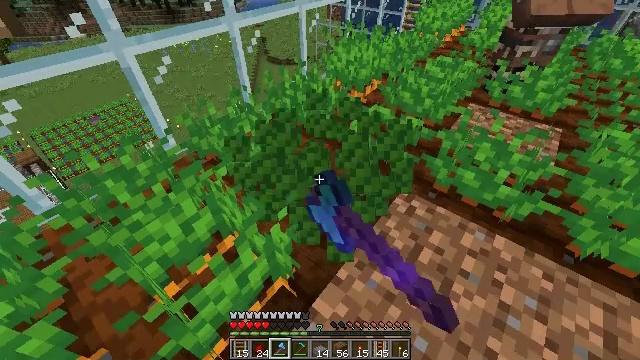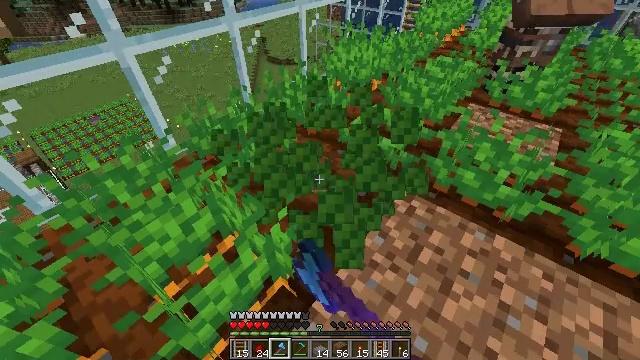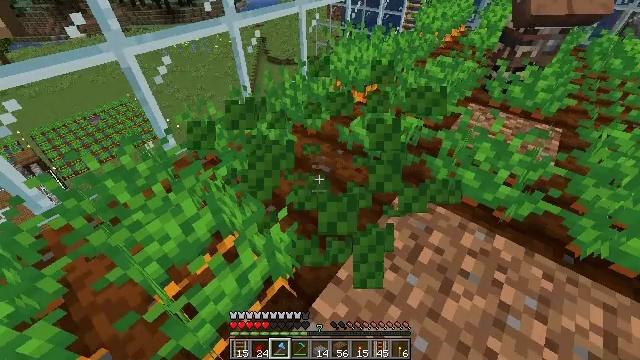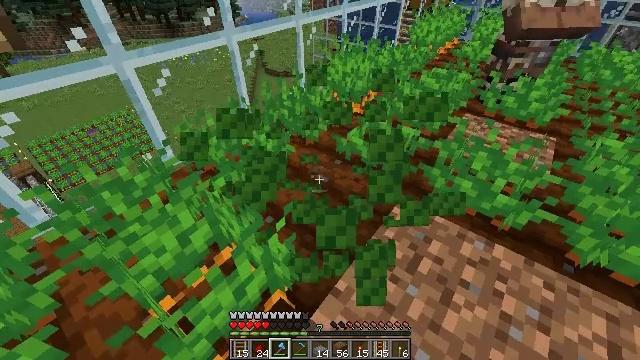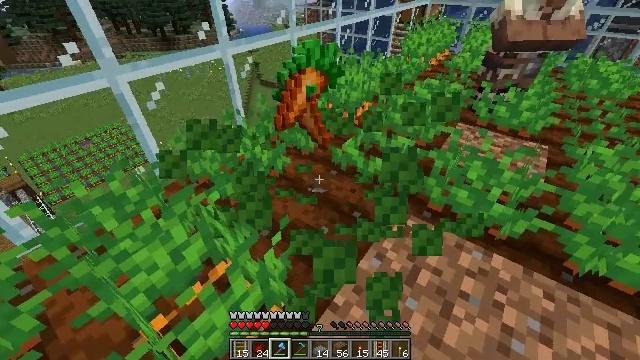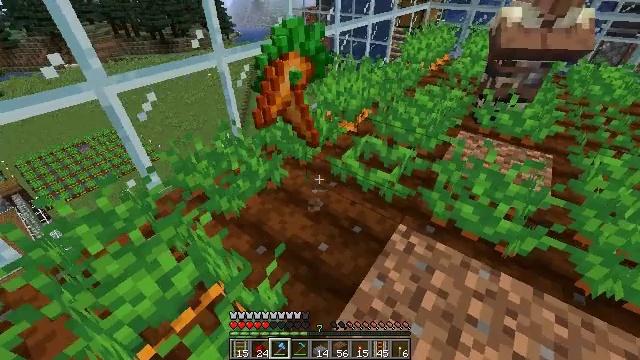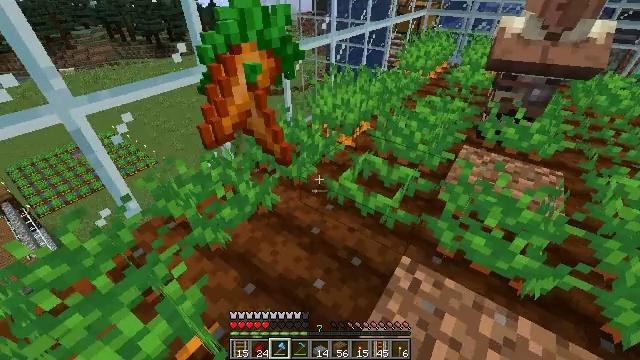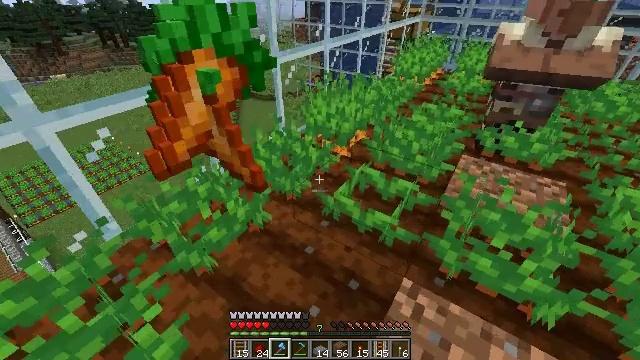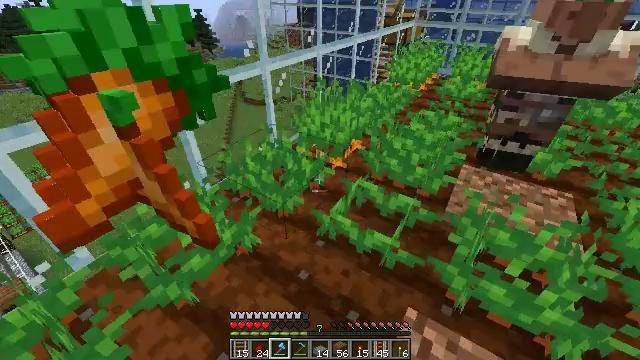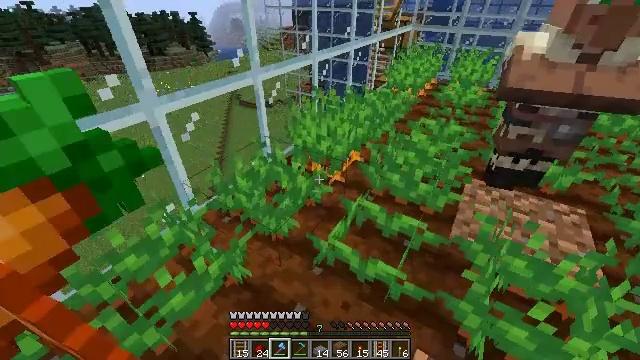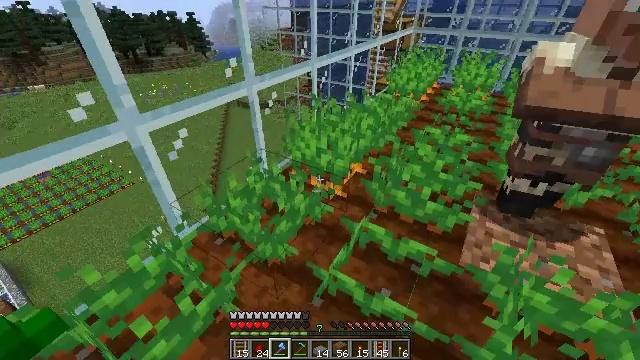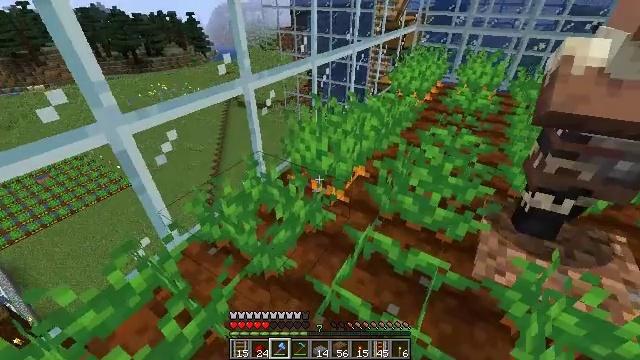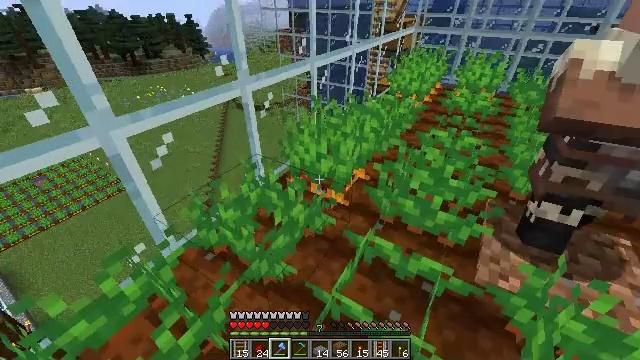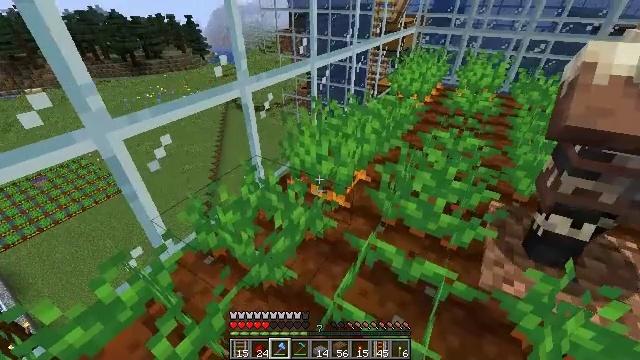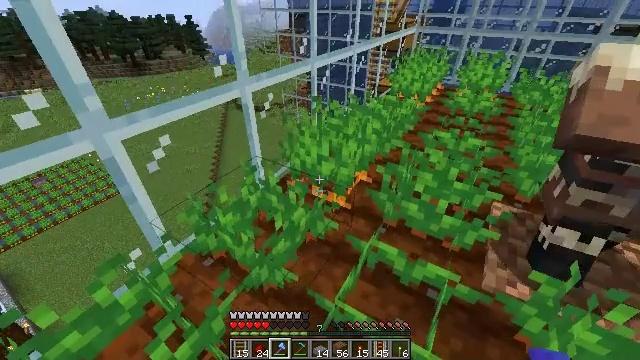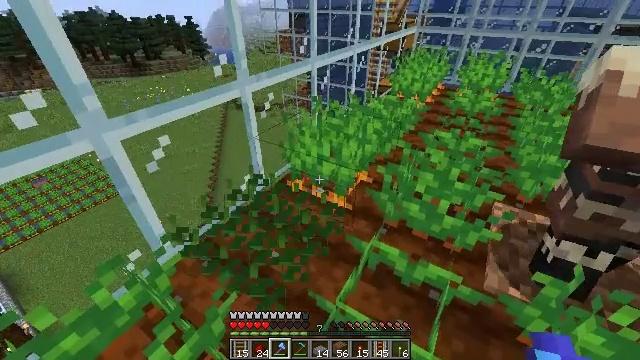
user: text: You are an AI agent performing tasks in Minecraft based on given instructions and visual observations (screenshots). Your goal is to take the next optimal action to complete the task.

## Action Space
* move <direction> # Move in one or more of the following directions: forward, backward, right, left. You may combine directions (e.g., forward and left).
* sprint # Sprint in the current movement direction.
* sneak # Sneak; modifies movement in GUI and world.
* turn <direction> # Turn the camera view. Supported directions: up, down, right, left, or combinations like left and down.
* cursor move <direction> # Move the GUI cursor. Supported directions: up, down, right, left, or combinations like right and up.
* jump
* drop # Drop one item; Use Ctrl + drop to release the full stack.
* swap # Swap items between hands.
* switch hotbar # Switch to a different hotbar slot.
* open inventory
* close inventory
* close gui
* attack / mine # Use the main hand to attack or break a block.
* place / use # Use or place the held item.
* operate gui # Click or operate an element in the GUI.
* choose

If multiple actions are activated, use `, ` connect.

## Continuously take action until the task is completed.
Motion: motion action
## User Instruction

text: Gather carrots from the field.
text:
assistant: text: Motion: no_op
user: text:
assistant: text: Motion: no_op
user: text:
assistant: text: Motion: turn up
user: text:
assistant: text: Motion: move forward, turn right and up
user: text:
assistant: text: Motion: move forward
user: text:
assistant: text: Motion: move forward
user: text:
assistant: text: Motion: move forward, turn right
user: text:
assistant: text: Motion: move forward, turn right
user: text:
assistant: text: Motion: move forward
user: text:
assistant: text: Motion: move forward
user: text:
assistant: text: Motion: no_op
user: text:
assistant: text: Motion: no_op
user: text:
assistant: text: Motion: no_op
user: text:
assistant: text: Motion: no_op
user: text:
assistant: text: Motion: attack / mine
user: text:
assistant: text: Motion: attack / mine
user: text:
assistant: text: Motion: attack / mine
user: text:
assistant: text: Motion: no_op
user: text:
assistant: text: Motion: move forward
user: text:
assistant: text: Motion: move forward
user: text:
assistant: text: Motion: move forward
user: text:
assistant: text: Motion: move forward
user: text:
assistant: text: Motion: move forward, turn right
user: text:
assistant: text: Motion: move forward, turn right
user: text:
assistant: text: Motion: turn right
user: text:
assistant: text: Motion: turn right
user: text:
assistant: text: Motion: turn right
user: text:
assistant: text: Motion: no_op
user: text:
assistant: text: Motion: move forward
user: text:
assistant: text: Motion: move forward